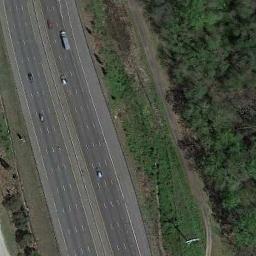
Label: freeway